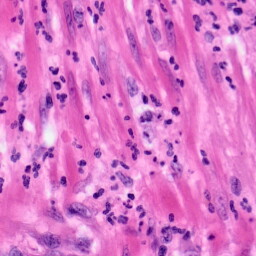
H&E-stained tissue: Pancreatic